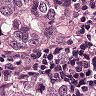
Metastatic tissue present: yes